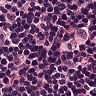
Metastatic tissue present: yes